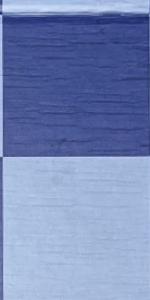
Label: Empty